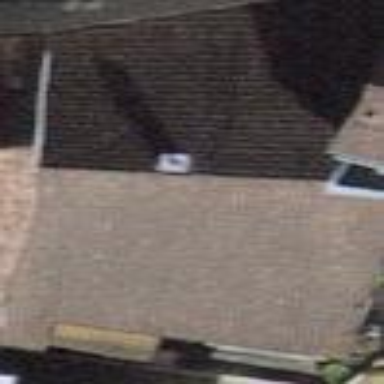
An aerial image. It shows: Building with tile roof.